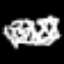
Label: squiggle